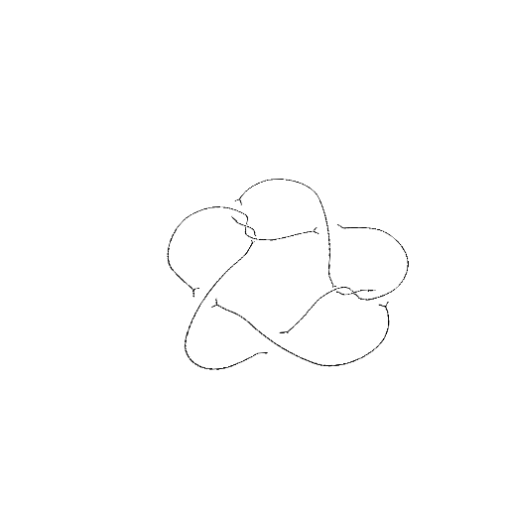
Crossing number: 9